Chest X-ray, AP view. Patient: 76 years old, sex M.
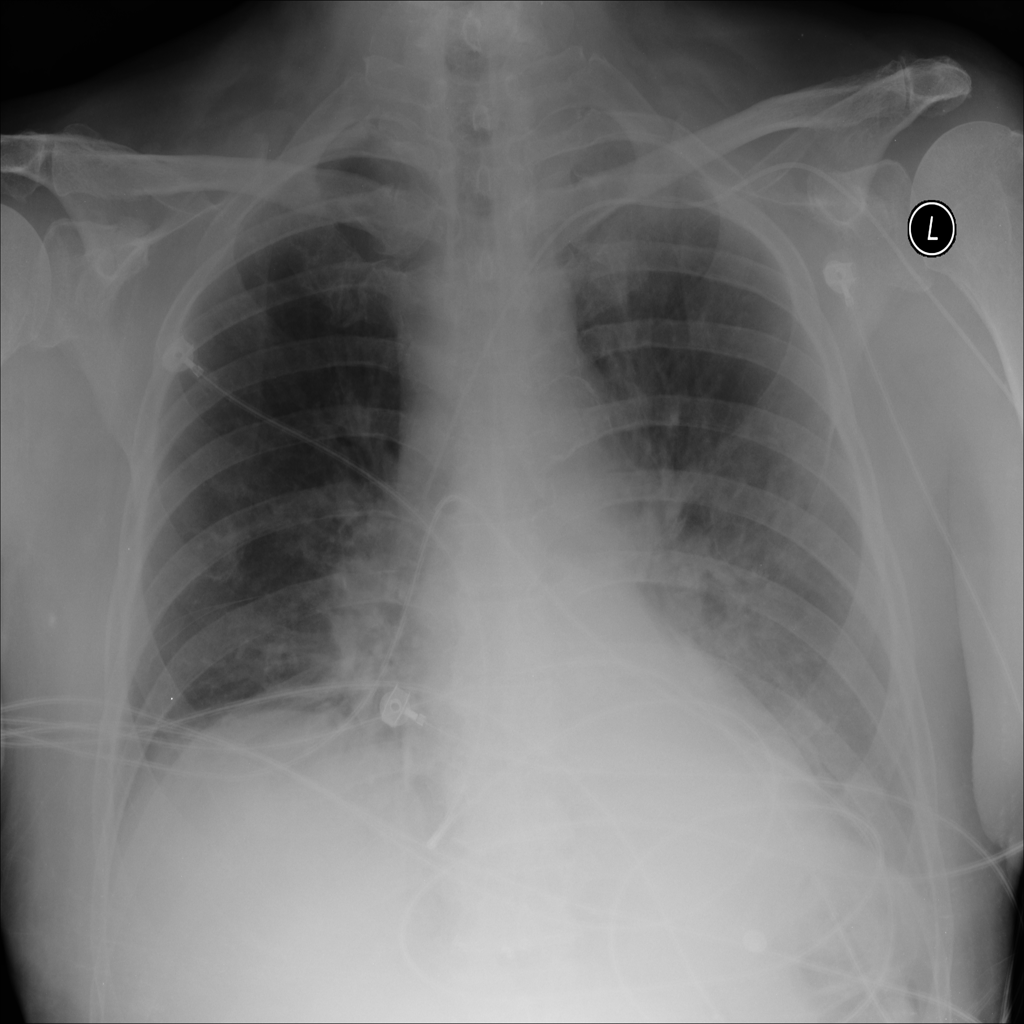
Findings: Infiltration